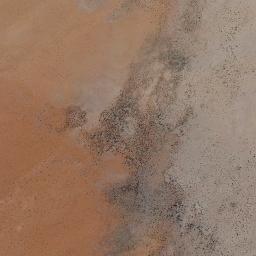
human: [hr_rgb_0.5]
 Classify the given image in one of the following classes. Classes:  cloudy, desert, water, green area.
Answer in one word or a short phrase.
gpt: desert